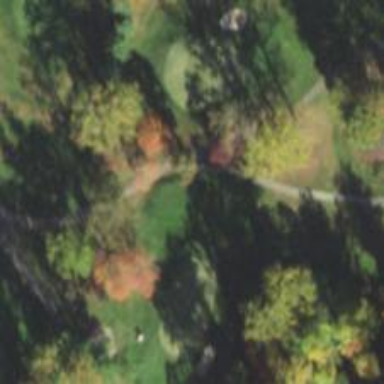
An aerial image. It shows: Service road used as golf cart path.